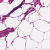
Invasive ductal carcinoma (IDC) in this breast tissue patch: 0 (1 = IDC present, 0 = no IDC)